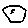
Label: hexagon